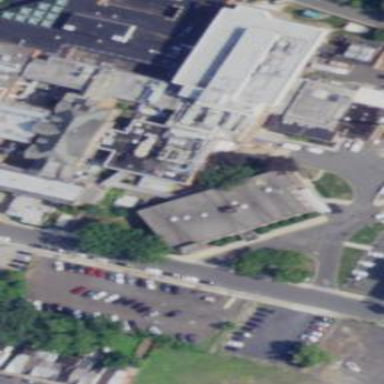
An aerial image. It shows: Hospital building.